Interaction volume radius: 5 \u00c5
Interaction volume height: 15 \u00c5
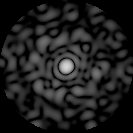
Disorder parameter: 0.8867